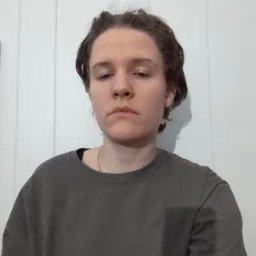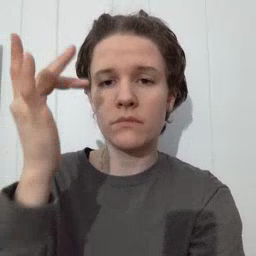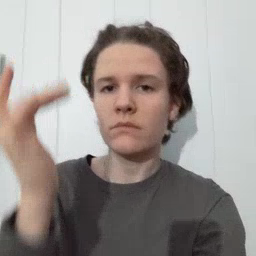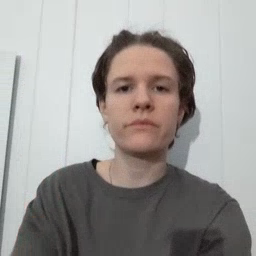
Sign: donkey